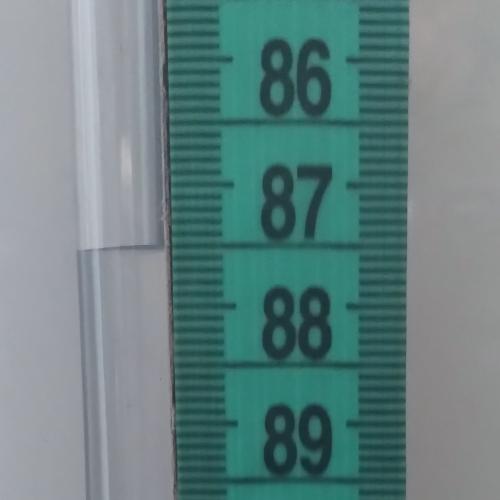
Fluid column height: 87.5 cm